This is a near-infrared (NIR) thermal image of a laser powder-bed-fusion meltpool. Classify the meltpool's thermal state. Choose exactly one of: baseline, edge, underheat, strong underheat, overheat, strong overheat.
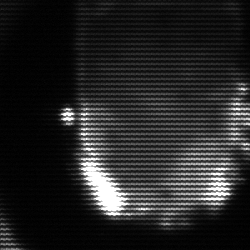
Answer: baseline